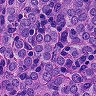
Metastatic tissue present: yes